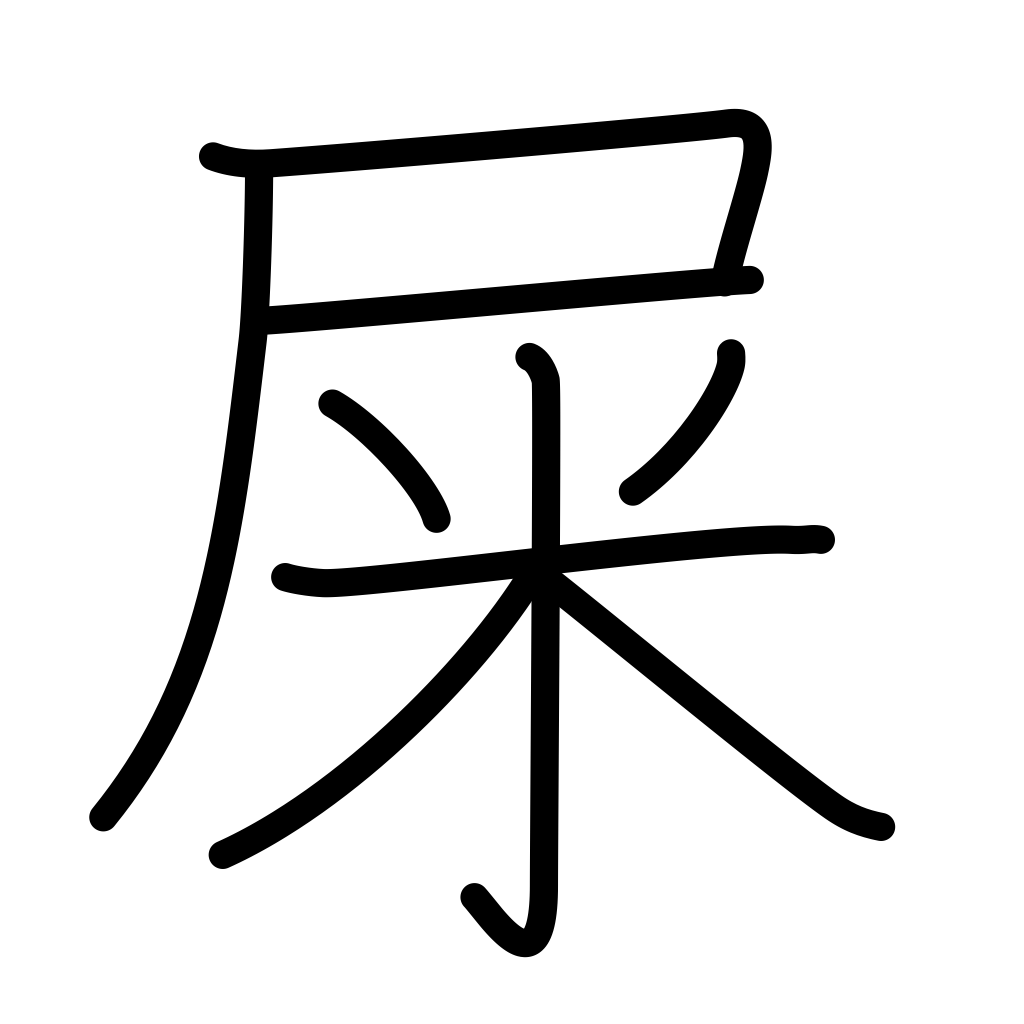
Meaning: shit, excrement